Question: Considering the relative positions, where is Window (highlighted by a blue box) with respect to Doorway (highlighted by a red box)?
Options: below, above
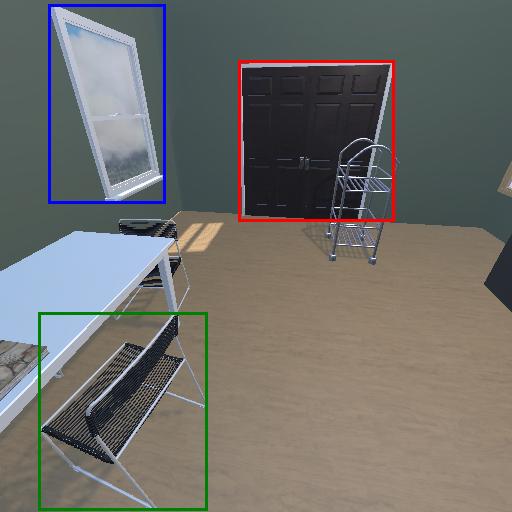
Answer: below